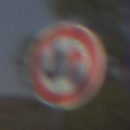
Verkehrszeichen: VorrangDesGegenverkehrs
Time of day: MorningAfternoon
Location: Outdoor (Nature)
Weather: PartlyCloudy
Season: NotSpecified
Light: Natural